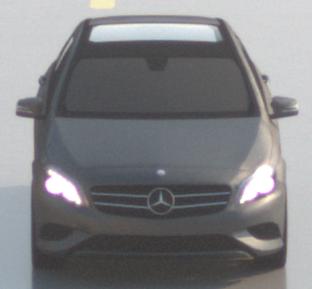
Make: Mercedes-Benz
Model: A 180
Detailed model: A-Class (176)
Model produced from: 2012/09
Model produced until: 2015/07
Doors: 5
Color: gray
Road condition: wet road
Daytime: morning or afternoon
Contrast: high contrast